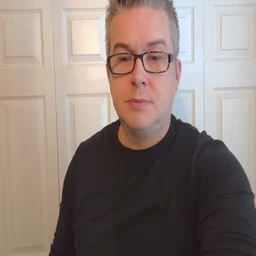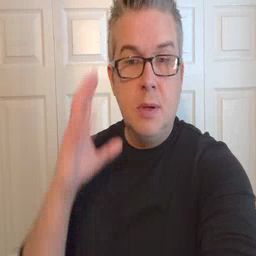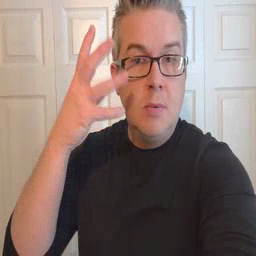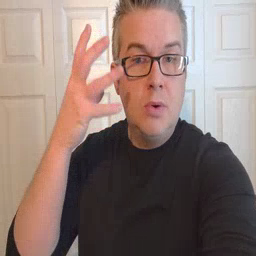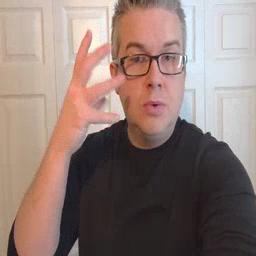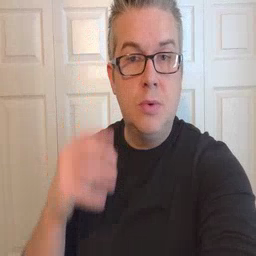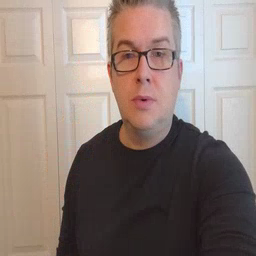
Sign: radio